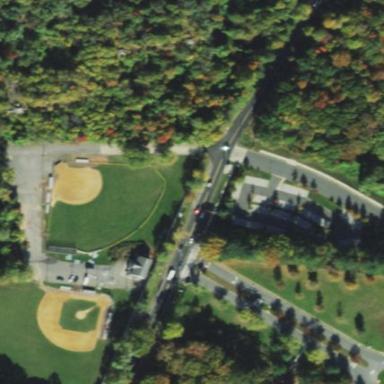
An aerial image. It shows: Sports centre specializing in baseball on leisure land.